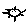
Label: sun